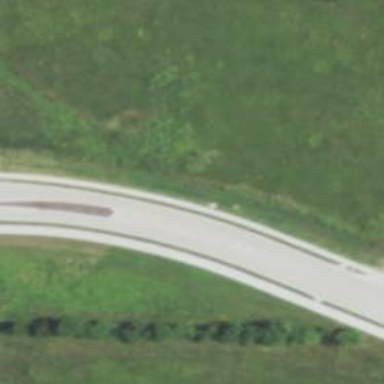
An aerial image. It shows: Tertiary road.